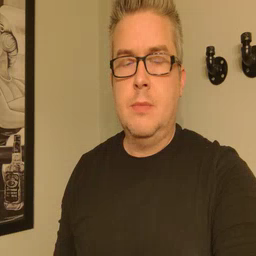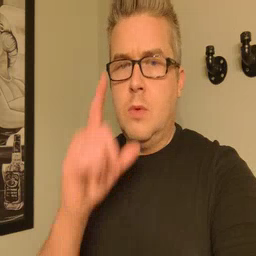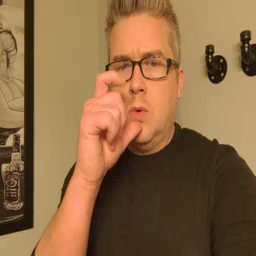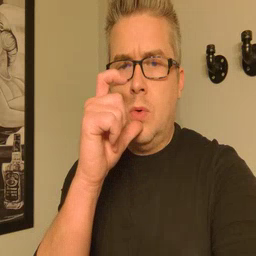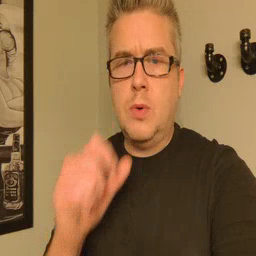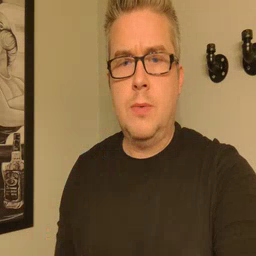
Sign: who